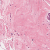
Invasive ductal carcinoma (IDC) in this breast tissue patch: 0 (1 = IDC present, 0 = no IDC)